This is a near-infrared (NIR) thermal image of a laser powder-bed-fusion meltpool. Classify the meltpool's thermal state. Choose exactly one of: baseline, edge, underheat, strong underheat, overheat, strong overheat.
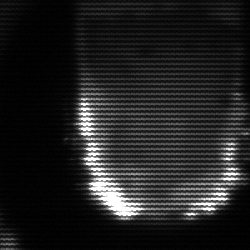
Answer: baseline